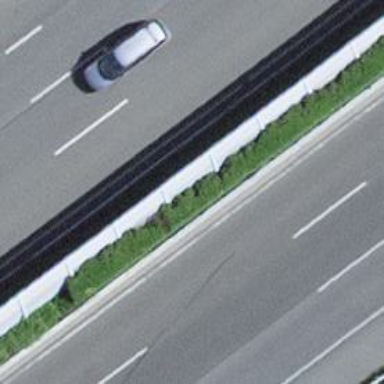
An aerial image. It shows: Noise barrier wall.